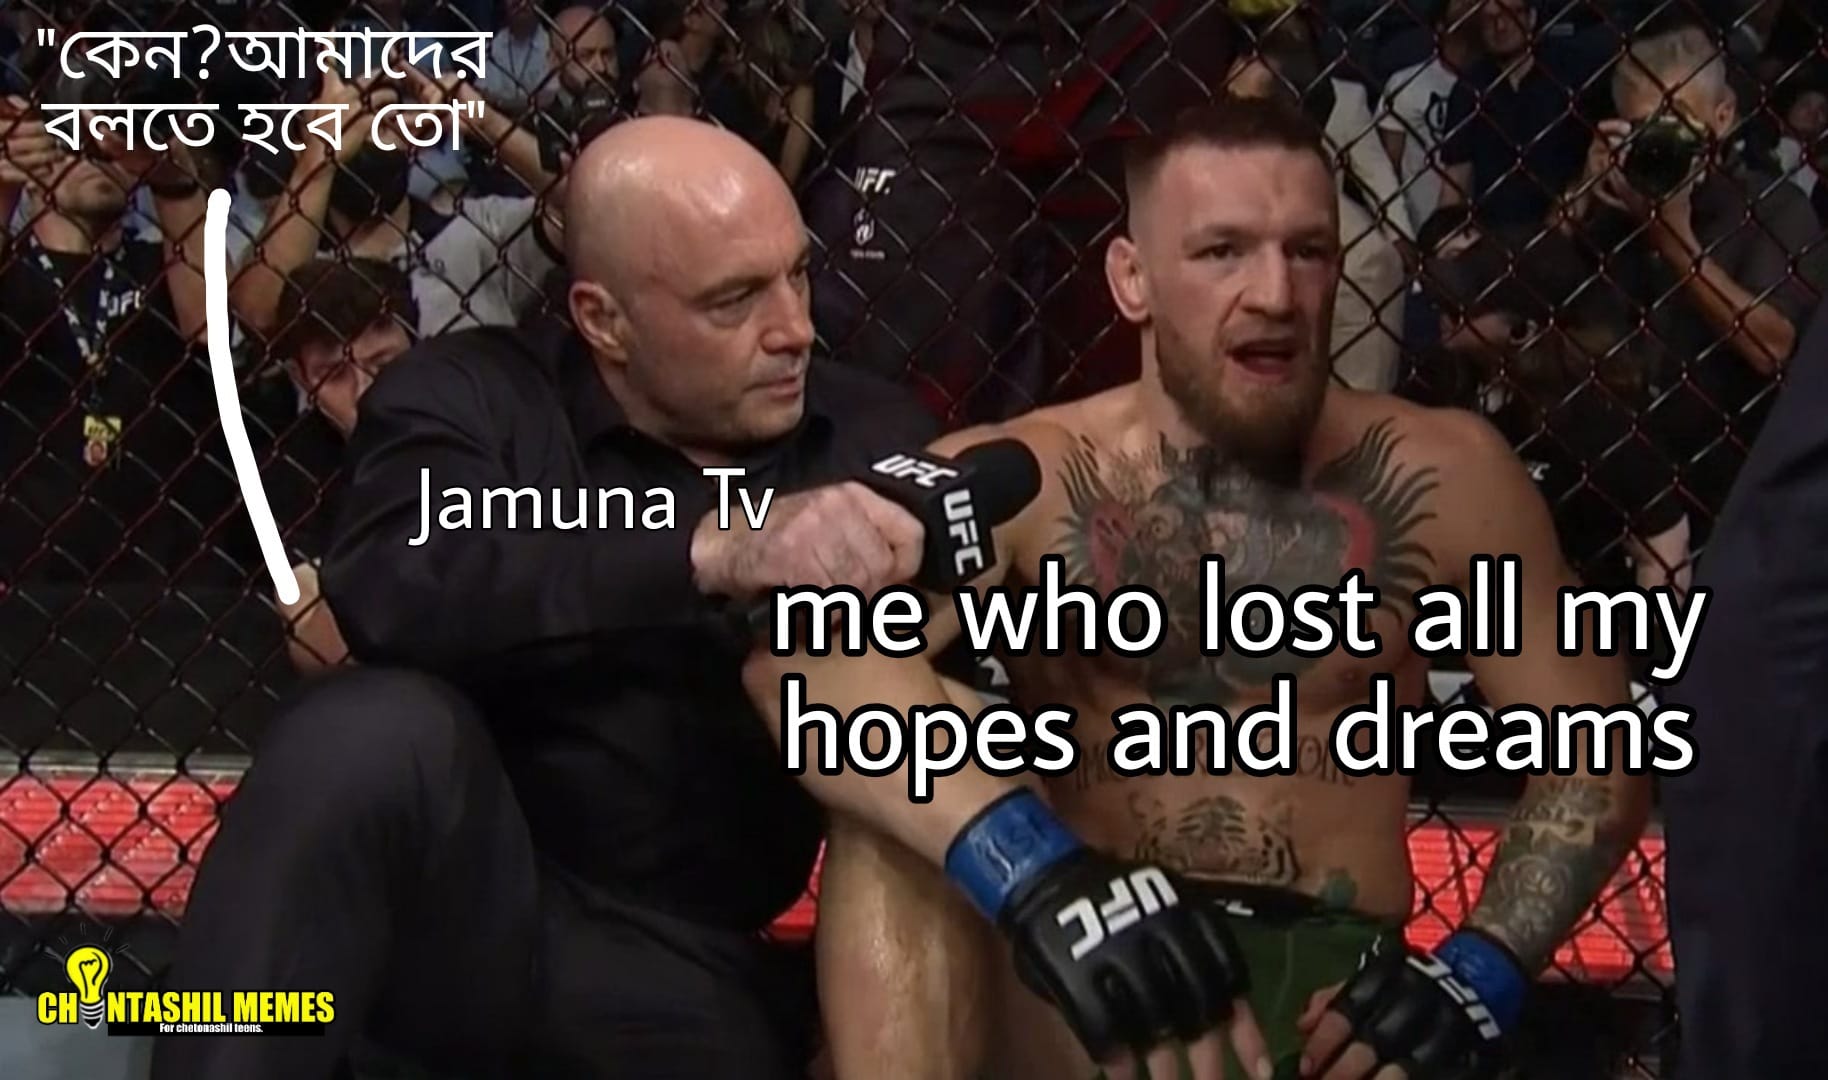
Caption: "কেন ? আমাদের বলতে হবে তো "   Jamuna Tv    me who lost all my hopes and dreams
Label: non-hate